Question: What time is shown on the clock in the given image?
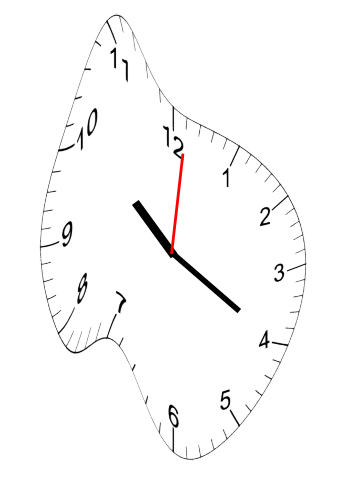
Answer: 10:20:01